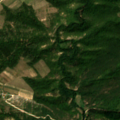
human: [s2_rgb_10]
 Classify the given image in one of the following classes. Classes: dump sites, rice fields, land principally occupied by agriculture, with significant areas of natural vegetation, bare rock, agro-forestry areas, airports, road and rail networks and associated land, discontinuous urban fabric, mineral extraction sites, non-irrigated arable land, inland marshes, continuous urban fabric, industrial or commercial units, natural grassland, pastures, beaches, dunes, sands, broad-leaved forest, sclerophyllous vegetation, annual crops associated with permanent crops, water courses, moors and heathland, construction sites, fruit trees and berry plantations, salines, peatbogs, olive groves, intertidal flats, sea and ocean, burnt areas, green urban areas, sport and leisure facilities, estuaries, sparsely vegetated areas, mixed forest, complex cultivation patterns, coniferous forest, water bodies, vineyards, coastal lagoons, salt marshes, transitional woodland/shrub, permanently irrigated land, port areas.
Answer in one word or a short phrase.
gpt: complex cultivation patterns, broad-leaved forest